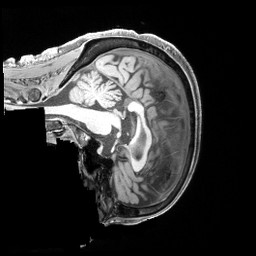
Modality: T1w
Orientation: sagittal
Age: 69
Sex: female